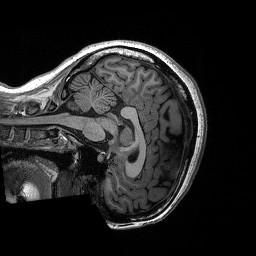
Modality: T1w
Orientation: sagittal
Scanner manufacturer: siemens
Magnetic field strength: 3 T
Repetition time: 2.3 s
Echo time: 0.00288 s